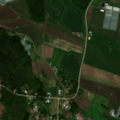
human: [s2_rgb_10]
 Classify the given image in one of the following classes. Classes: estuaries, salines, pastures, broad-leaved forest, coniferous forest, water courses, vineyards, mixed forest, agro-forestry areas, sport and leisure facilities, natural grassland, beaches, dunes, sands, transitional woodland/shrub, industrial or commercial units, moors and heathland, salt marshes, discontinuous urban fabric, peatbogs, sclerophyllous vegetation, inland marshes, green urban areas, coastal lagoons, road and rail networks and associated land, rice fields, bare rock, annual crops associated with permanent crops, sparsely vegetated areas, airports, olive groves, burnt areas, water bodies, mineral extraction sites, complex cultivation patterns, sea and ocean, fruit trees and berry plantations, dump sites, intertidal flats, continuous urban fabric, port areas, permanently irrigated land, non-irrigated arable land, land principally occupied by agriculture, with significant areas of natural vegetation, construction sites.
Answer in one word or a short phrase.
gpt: discontinuous urban fabric, non-irrigated arable land, land principally occupied by agriculture, with significant areas of natural vegetation, coniferous forest, mixed forest